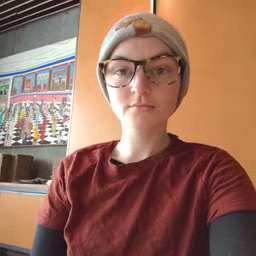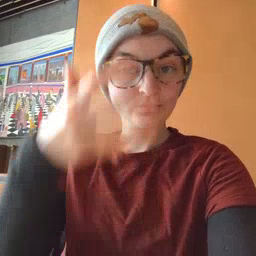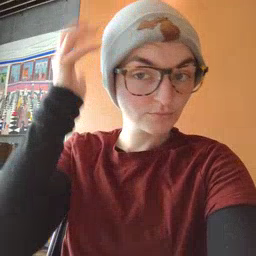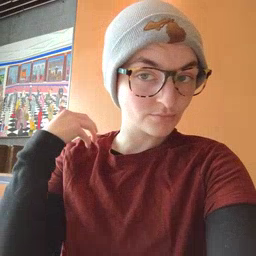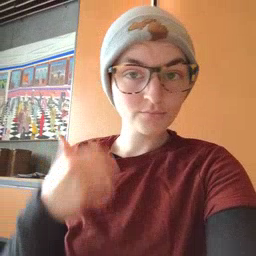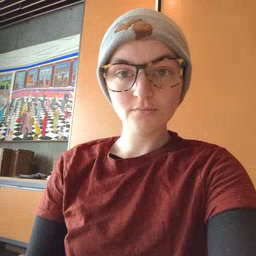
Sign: lion